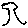
Label: tree